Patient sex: M
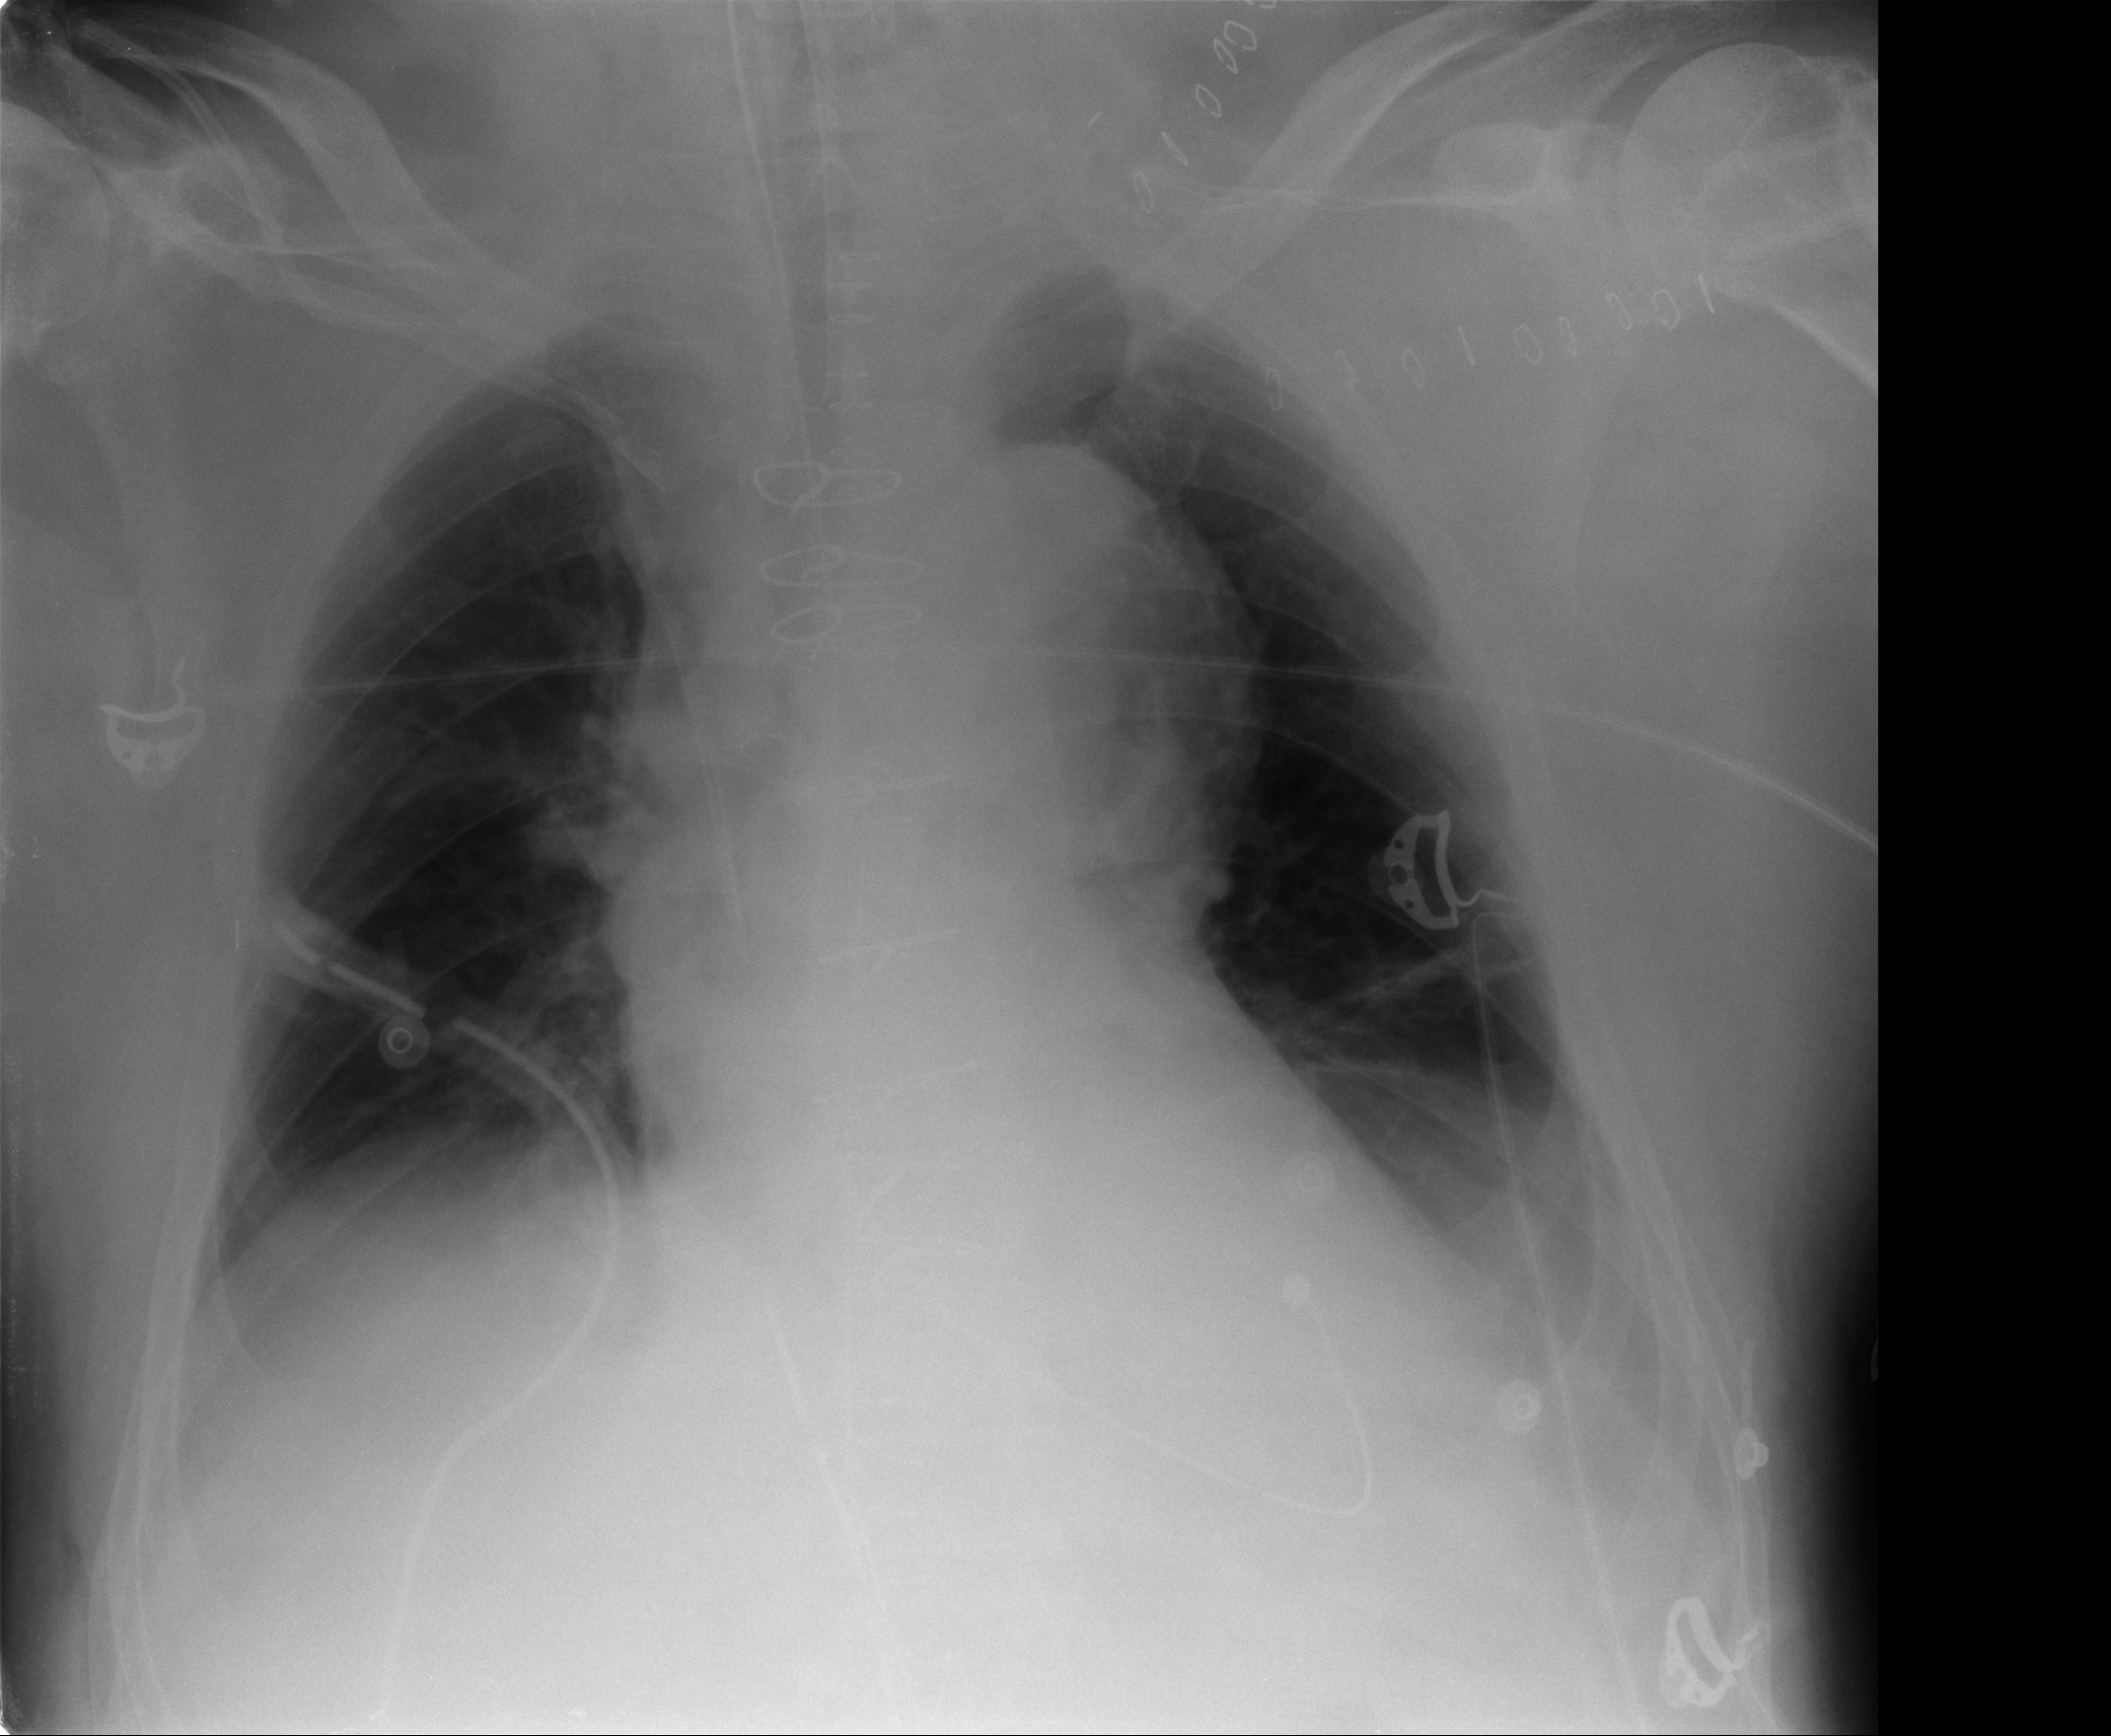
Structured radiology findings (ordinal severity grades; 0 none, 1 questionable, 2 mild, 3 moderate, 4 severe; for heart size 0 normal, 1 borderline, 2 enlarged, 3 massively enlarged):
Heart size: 0
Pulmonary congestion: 0
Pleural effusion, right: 0
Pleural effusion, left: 1
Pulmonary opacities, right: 0
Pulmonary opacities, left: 0
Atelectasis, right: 2
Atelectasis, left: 2